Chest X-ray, AP view. Patient: 50 years old, sex M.
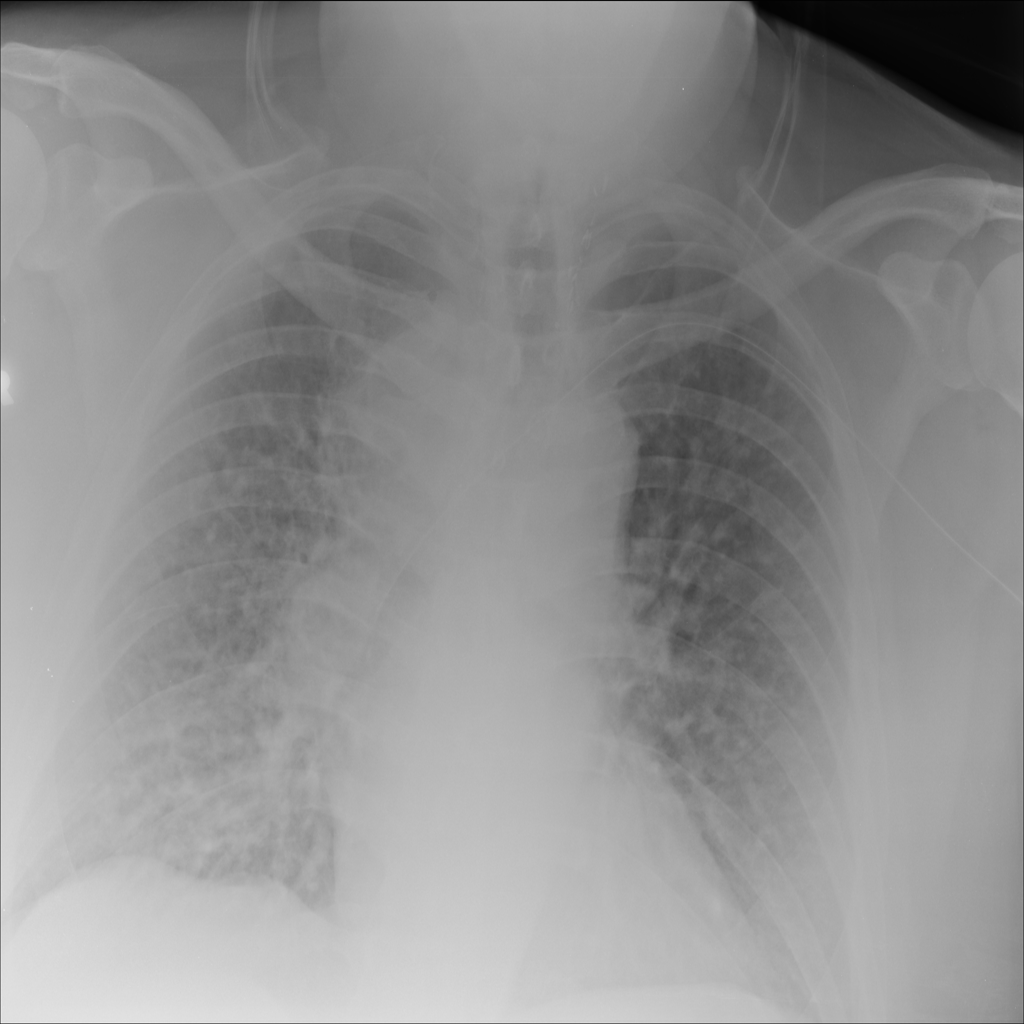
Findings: No Finding